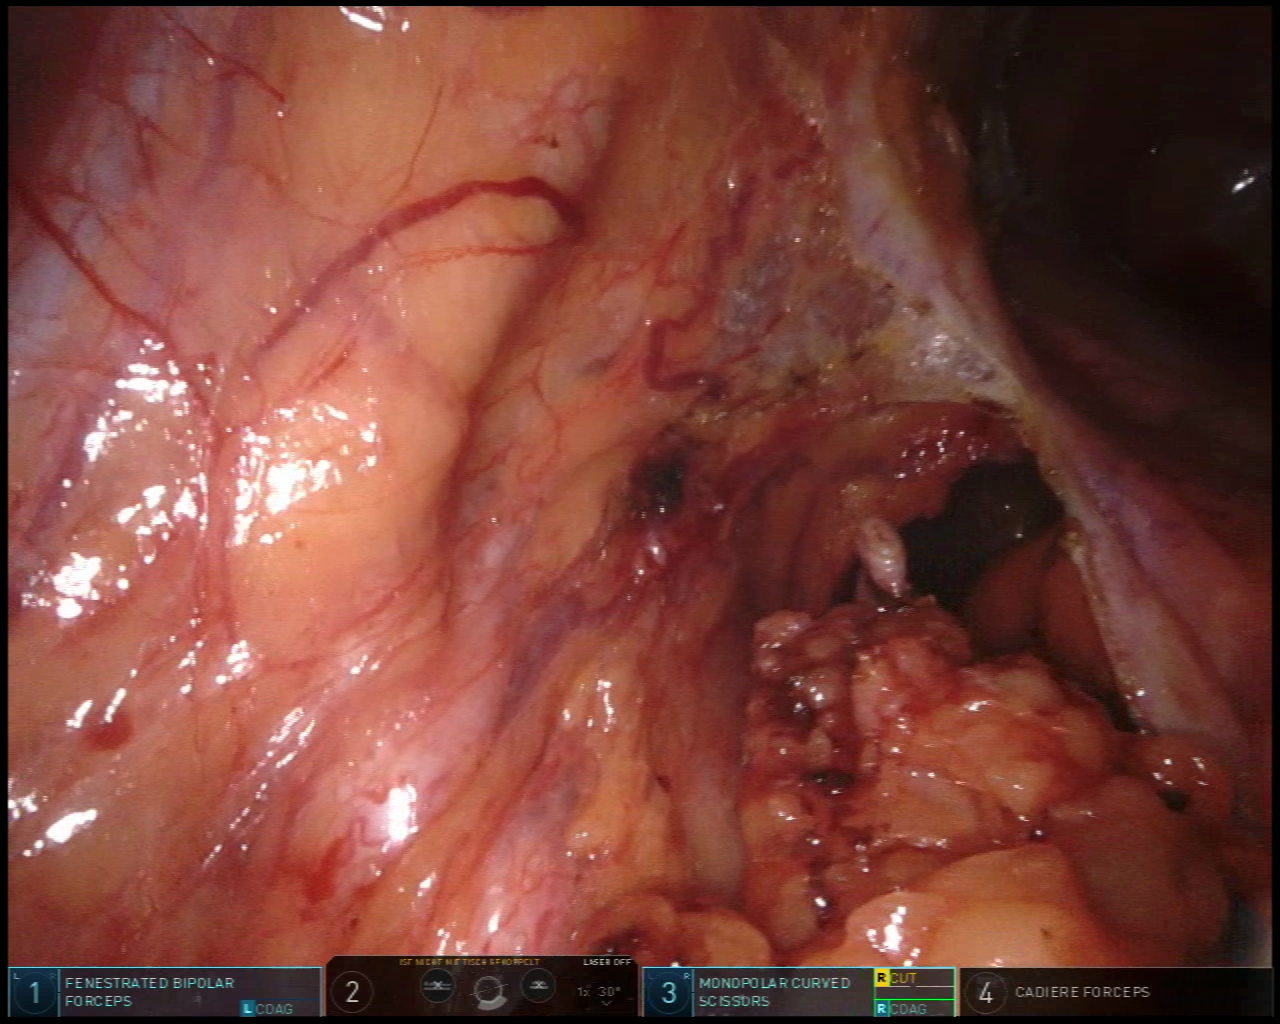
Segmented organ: ureter
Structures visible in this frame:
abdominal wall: yes
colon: no
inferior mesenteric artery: no
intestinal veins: no
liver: no
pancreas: no
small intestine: no
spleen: no
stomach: no
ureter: yes
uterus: no
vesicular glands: no